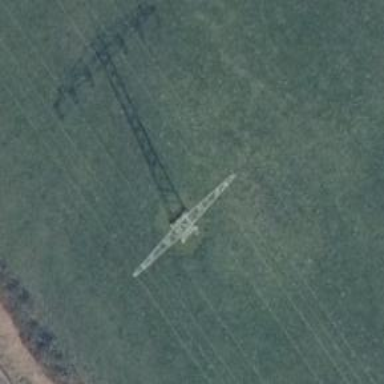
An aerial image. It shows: Power line is depicted.